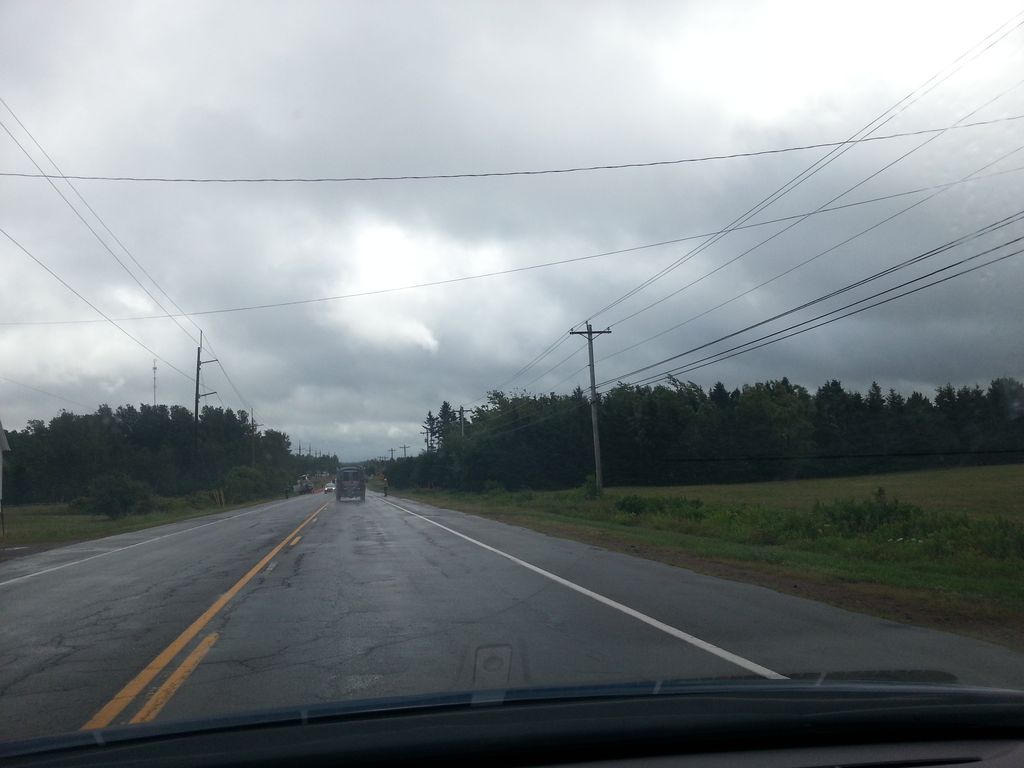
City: charlottetown